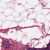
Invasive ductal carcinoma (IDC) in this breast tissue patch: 0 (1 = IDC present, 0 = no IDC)